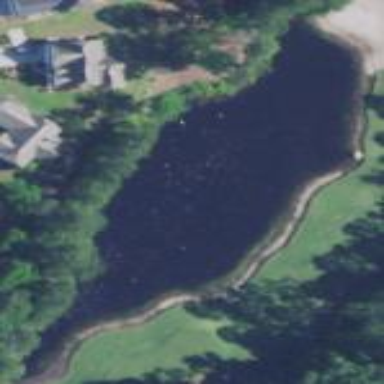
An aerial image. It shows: Peaceful pond surrounded by nature.